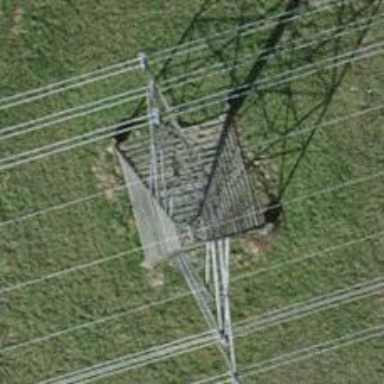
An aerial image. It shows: Power tower.